Field crop: maize
Growth stage: 2
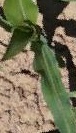
Species: maize